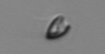
Label: Pyramimonas